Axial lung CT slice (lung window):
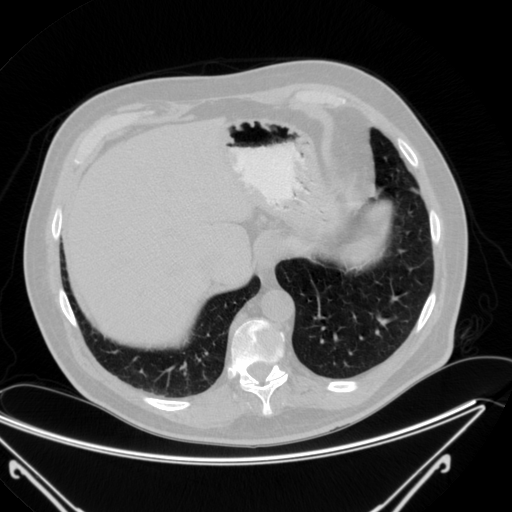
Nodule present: no